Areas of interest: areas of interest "ParaZe Fitness Yoga Physical Fitness Boxing Badminton Basketball Table Tennis"
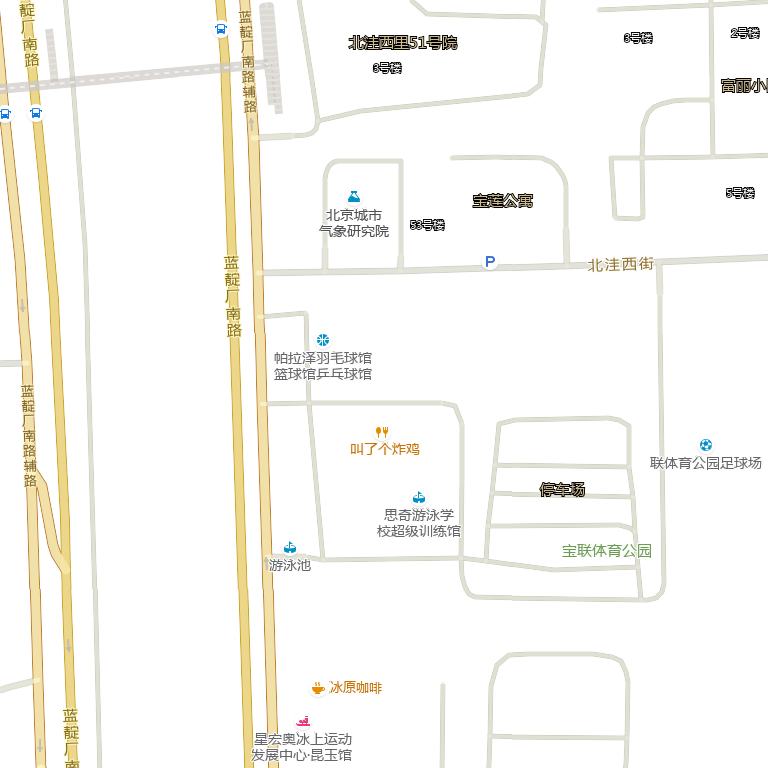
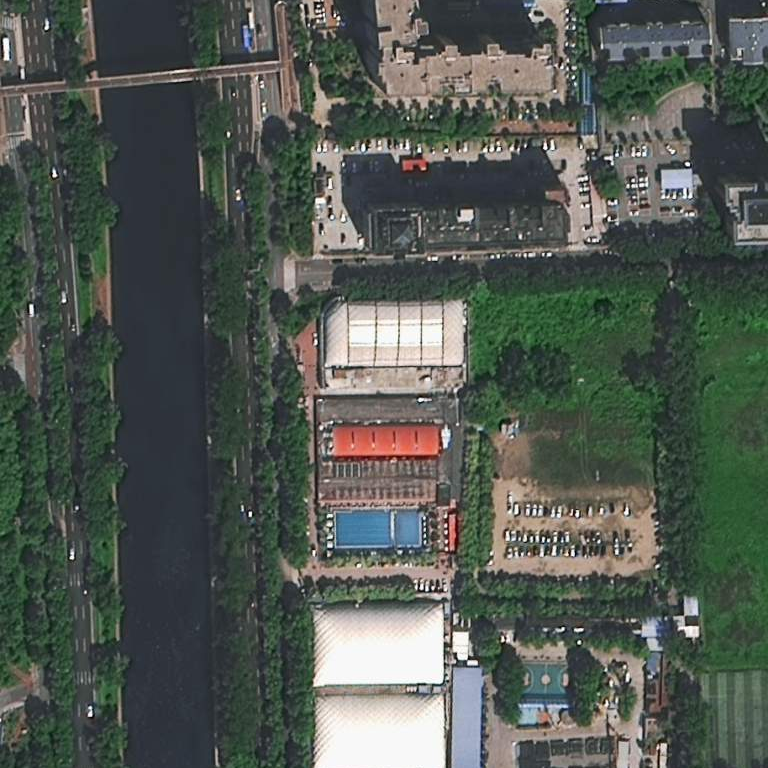